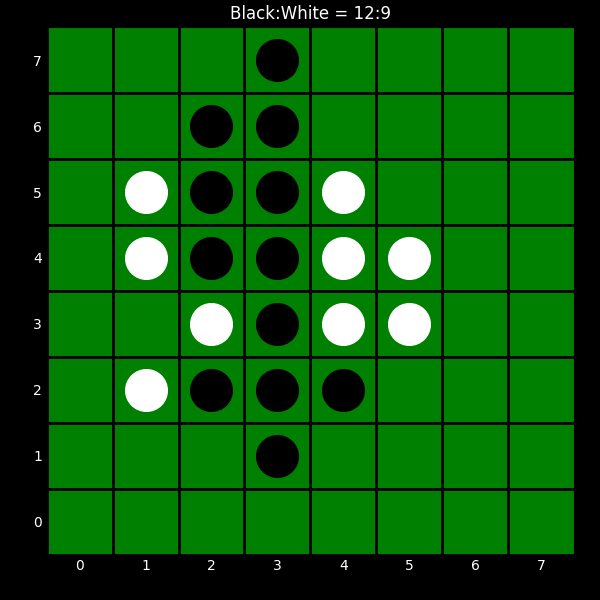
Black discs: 12
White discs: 9